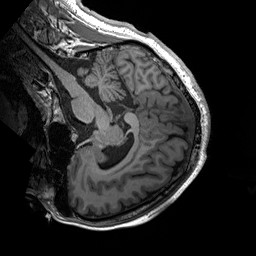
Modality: T1w
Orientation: sagittal
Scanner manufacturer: siemens
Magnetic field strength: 3 T
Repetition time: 2.2 s
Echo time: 0.00244 s